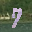
Label: 7